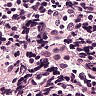
Metastatic tissue present: no